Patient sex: M
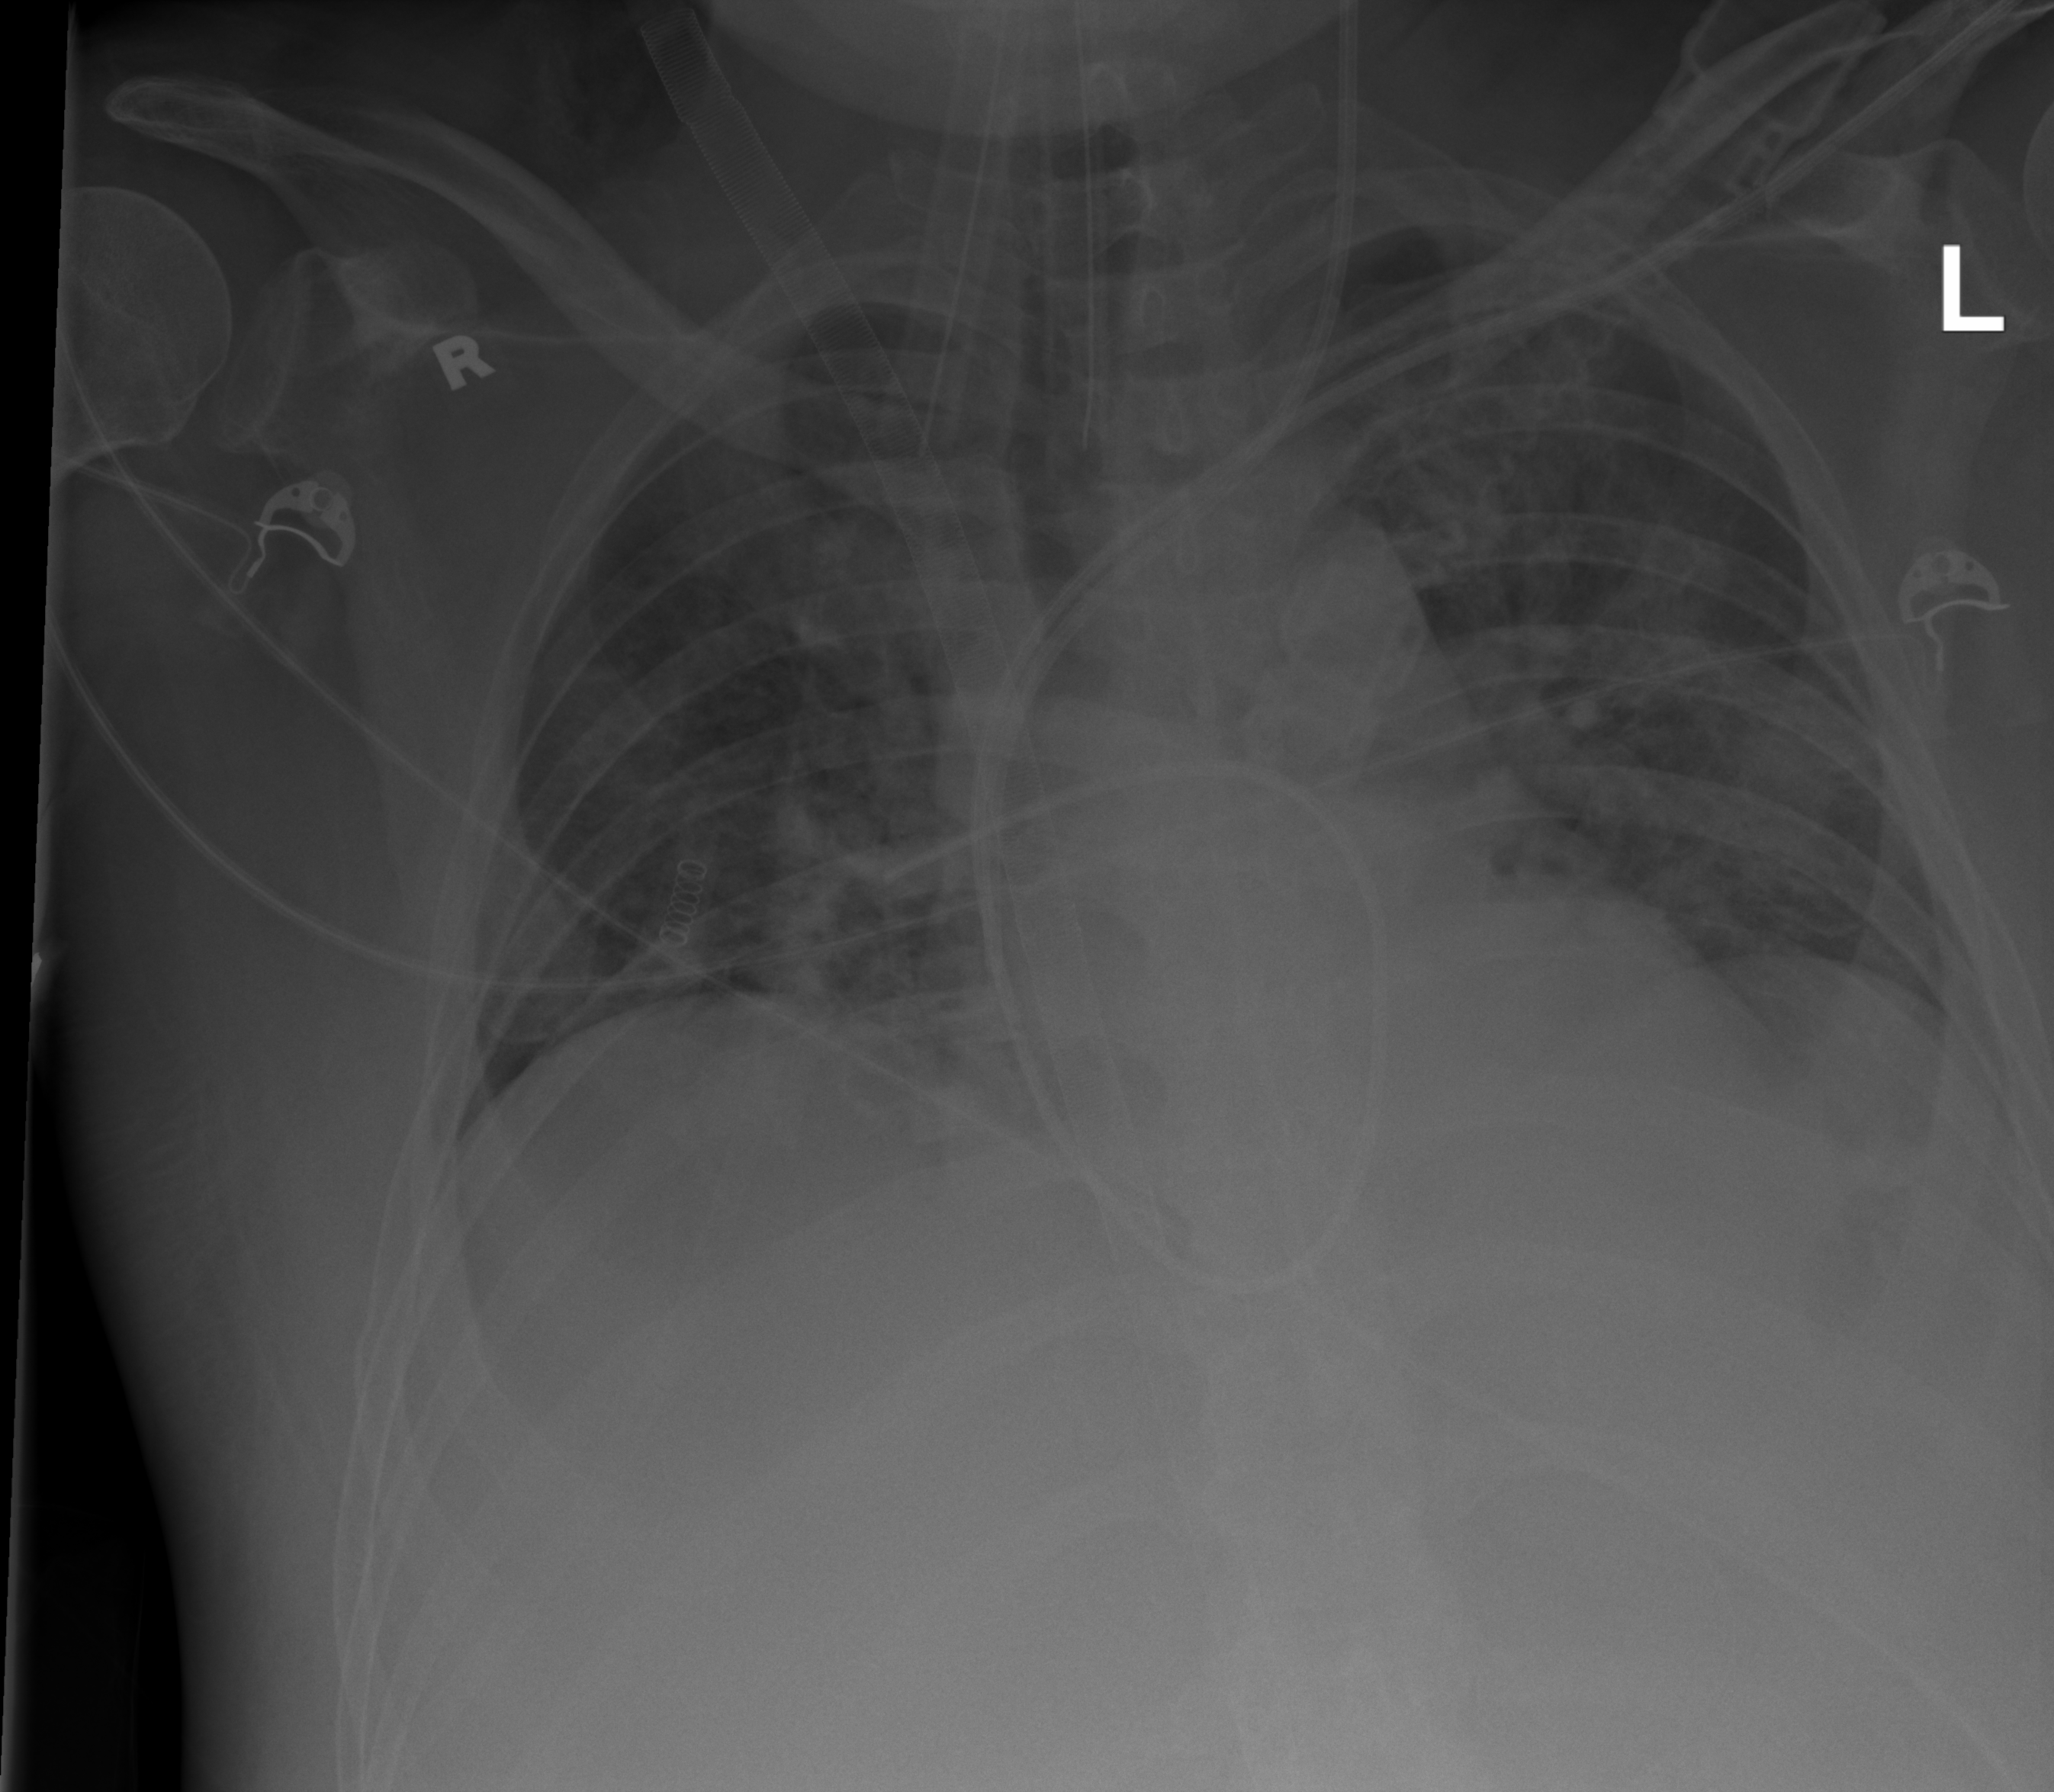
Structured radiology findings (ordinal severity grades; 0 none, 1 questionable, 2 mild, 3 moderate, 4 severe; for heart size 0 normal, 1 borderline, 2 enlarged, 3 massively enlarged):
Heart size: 2
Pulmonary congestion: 2
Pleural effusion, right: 0
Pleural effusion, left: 0
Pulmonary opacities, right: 2
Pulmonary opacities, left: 2
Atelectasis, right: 2
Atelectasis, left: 2